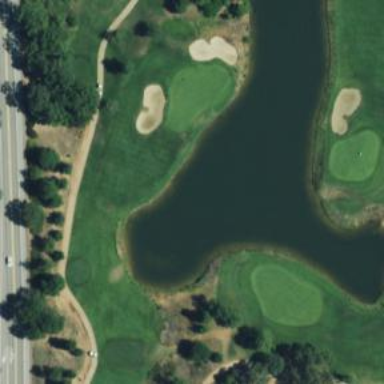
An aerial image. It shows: Golf fairway in the image.